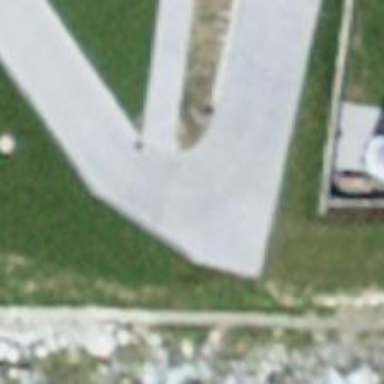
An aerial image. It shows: Service road with surface made of paving stones.